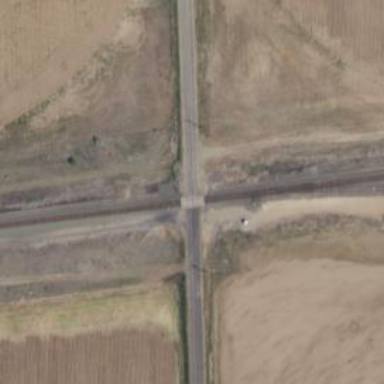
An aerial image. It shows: Level crossing along the railway.